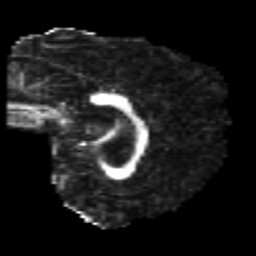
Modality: FA
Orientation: sagittal
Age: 21
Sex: male
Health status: healthy
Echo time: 0.074 s